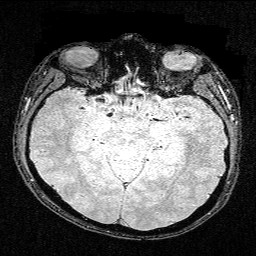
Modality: FLASH
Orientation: coronal
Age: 26
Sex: male